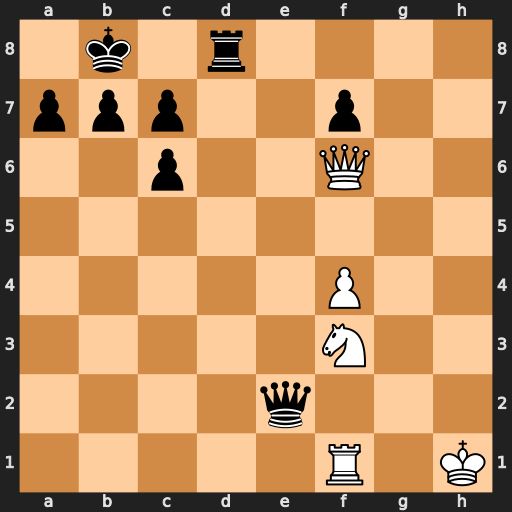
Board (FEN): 1k1r4/ppp2p2/2p2Q2/8/5P2/5N2/4q3/5R1K
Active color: w
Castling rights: -
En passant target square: -
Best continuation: Qxd8#